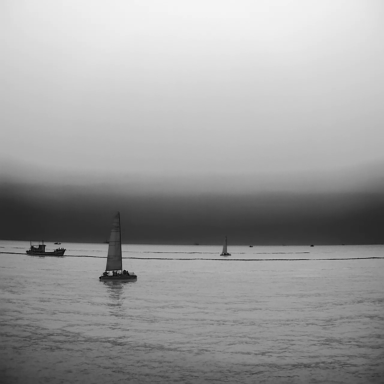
There are five objects shown in the infrared image, including two sailboats, and three bulk_carriers.